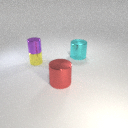
small yellow metal cylinder below small purple metal cylinder